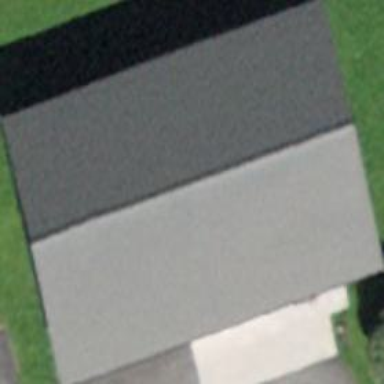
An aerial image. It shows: Building with tile roof.